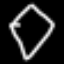
Label: diamond